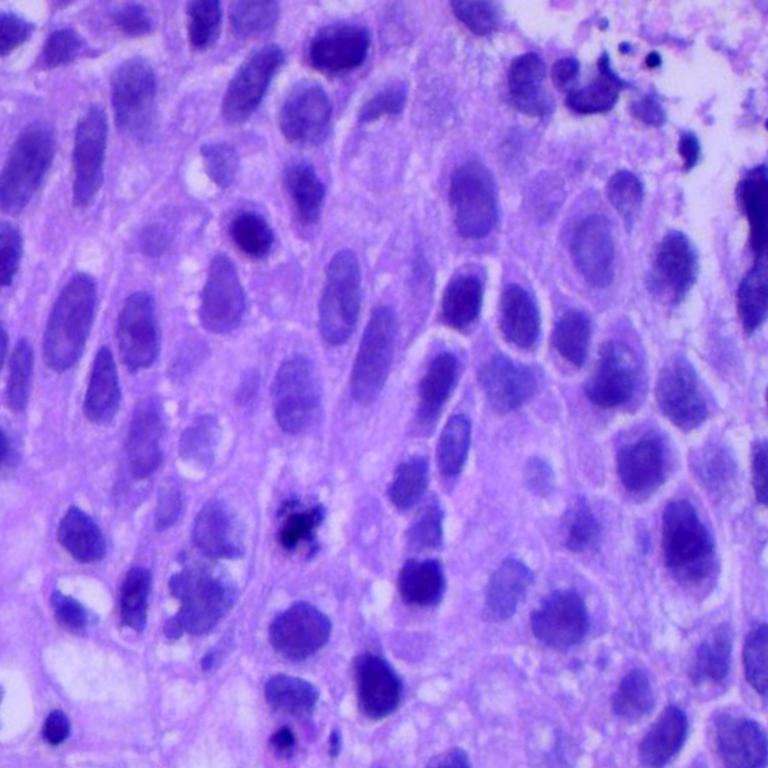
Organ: lung
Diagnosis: squamous carcinomas